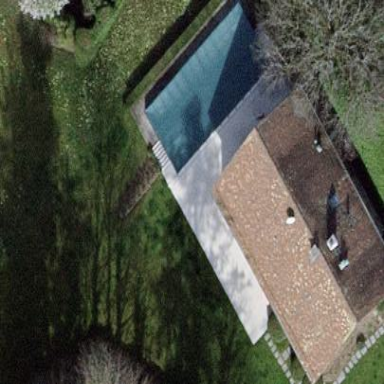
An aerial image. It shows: Swimming pool located in leisure land.